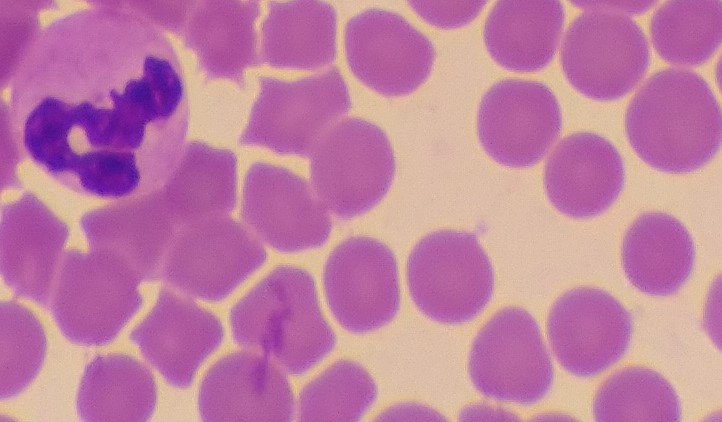
White blood cell type: Neutrophil